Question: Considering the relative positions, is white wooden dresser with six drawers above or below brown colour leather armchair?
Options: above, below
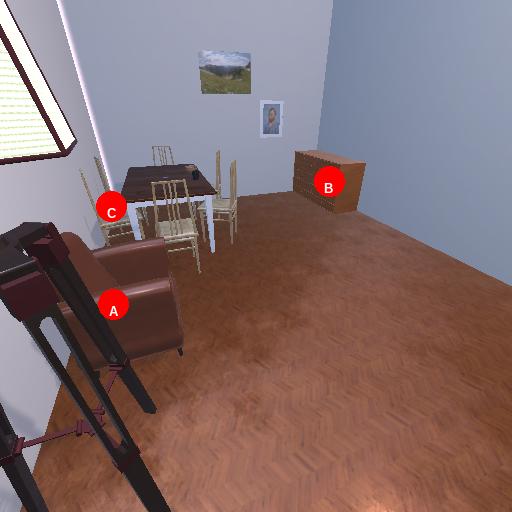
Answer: above